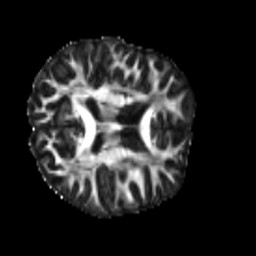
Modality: FA
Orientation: axial
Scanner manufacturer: siemens
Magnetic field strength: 3 T
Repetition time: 4 s
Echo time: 0.0594 s